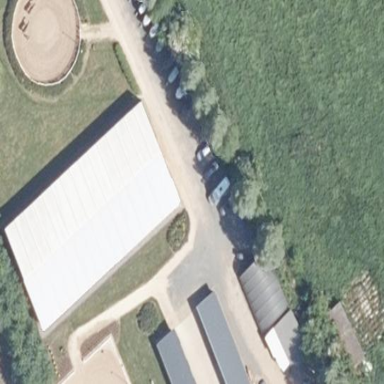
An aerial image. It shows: Farm building.